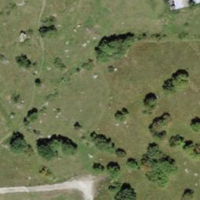
EUNIS habitat code: 26
Species observed at this site:
Lycaena phlaeas
Prunus padus
Lysandra coridon
Melanargia galathea